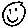
Label: smiley face